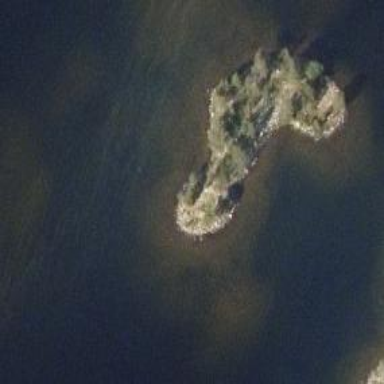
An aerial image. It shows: Islet.